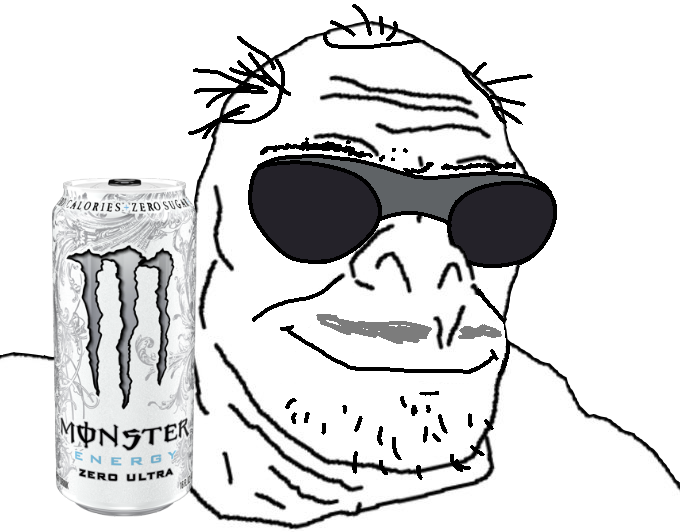
Label: 5_Craig